Question: What is the reading of this measurement?
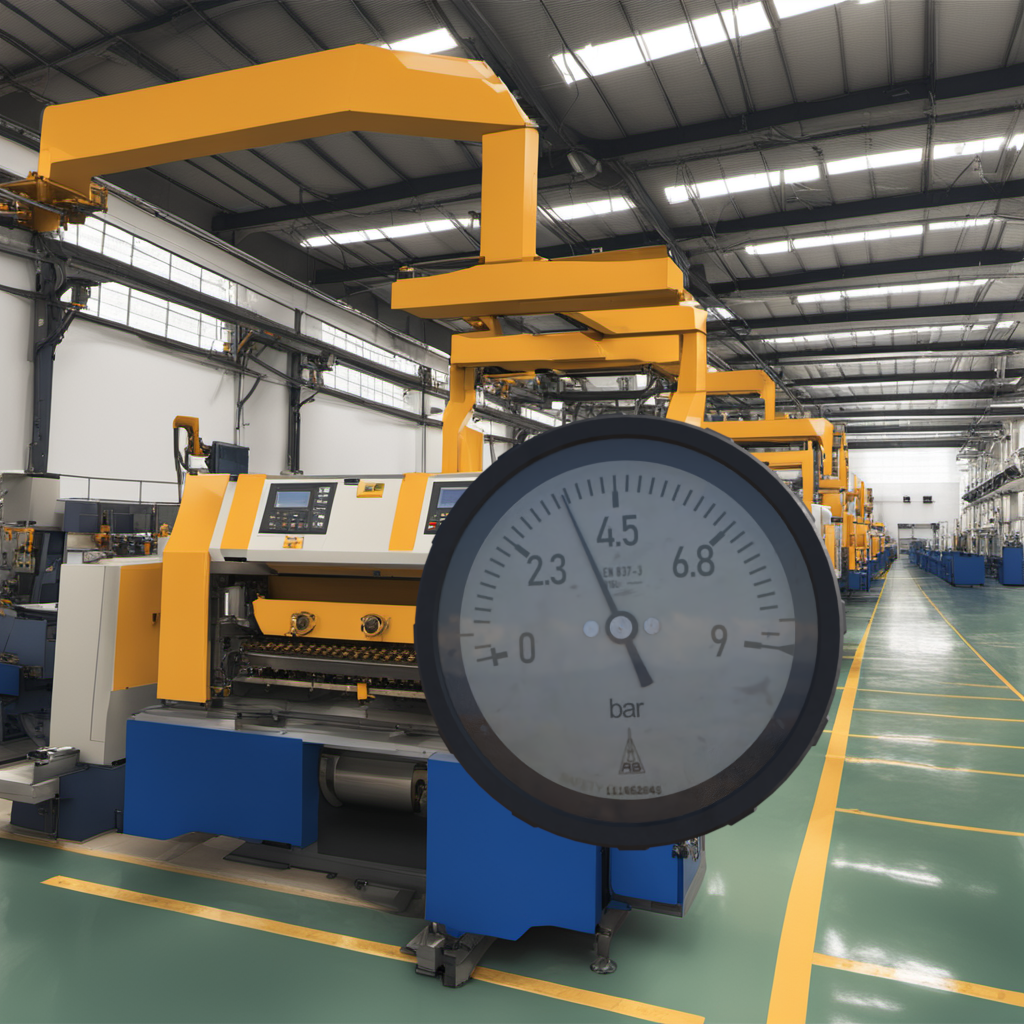
Answer: The result is 3.55
Question: What is the value range of the measurement in the image?
Answer: The range is from 0 to 9
Question: What is the minimum and maximum value of this measurement?
Answer: The minimum value is 0 and the maximum value is 9